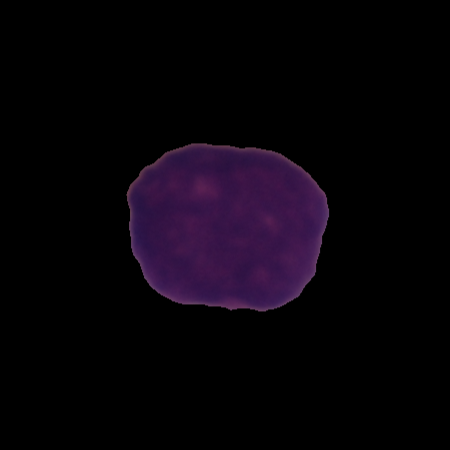
Label: cancer